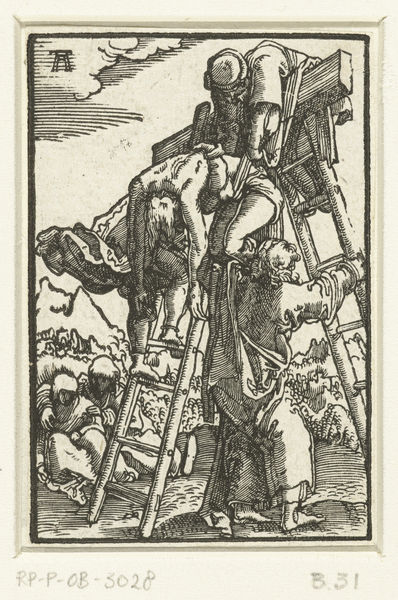
Titel: Kruisafname
Künstler: Albrecht Altdorfer
Standort: Amsterdam
Institution: Rijksmuseum
Schlagwörter: berg, bäume, sitzen, tod, trauer, leiter, kreuz, weinen, gekreuzigt, heiland, albrecht, leitern, kreuzesabnahme, albrecht dürrer, drürrer